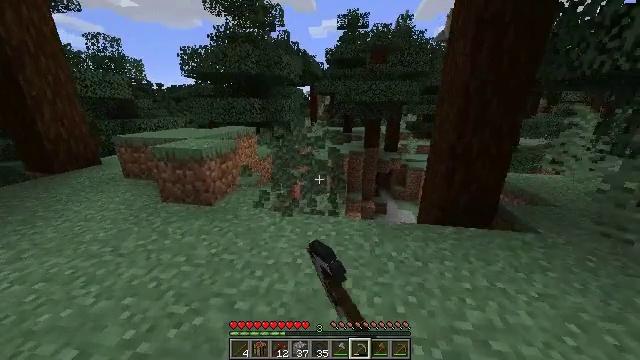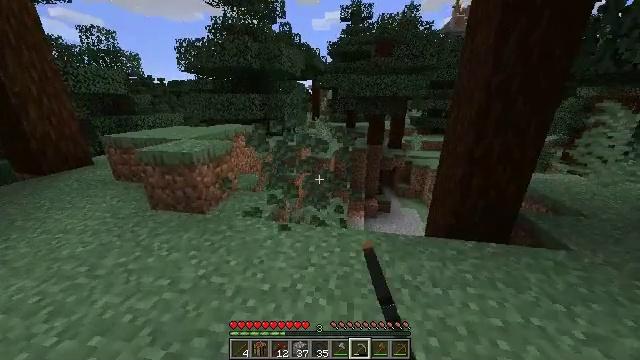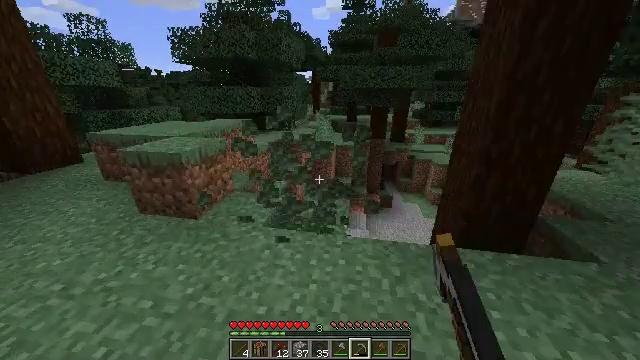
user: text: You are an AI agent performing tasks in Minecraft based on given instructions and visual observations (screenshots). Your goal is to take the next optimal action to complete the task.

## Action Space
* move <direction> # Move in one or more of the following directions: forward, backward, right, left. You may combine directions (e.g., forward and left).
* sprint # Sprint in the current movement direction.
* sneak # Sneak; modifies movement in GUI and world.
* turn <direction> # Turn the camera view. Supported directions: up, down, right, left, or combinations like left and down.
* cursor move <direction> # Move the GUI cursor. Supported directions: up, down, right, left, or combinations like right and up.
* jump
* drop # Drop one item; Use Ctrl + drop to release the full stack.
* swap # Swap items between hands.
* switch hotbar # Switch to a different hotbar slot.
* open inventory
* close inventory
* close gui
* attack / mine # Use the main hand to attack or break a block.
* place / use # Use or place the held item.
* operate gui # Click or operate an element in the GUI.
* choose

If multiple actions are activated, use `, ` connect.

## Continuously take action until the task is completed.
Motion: motion action
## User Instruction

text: Harvest the large fern for decoration.
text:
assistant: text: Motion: move forward, turn down, attack / mine
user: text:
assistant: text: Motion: move forward, turn down, attack / mine
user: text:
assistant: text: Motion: attack / mine